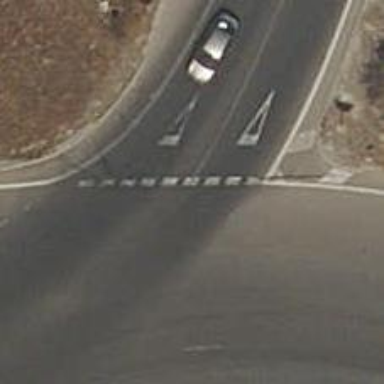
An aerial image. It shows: Road with "give way" sign.